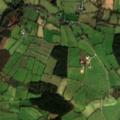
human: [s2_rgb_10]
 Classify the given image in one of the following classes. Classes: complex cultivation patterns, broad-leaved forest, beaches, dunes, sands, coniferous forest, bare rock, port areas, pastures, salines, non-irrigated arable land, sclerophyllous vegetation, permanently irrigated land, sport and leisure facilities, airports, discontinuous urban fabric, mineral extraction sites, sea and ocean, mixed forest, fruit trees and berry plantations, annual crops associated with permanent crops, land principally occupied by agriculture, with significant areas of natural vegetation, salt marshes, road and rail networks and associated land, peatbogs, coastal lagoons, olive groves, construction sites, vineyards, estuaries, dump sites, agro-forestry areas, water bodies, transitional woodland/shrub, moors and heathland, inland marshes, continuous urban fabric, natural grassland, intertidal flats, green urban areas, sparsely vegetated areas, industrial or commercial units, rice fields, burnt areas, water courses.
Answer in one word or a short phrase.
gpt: pastures, coniferous forest, mixed forest